Question: I need write a query that returns customers who placed orders in 2007 but not in 2008.
Result should look like this:
'''
custid companyname
------- ----------------
--21 Customer KIDPX
--23 Customer WVFAF
... ...
'''
Tables has such structure:

I don't understand why my code isn't work:
'''
SELECT DISTINCT Qone.custid, Qone.companyname
FROM Sales.Customers as Qone, Sales.Orders as Qtwo
WHERE Qtwo.orderdate between ('20070101') and ('20071230') ;
'''
It return some odd lines. I found solution, which works via using EXISTS - NOT EXISTS structure, but need to understand what is wrong.
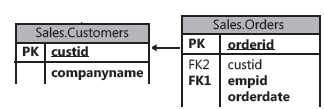
Answer: After reviewing my answer after reading KekuSemau comment I found you don't need to change your date format
you just need to add a join as you are selecting from two tables
'''
INNER JOIN Sales.Orders
'''
So the Query would be
'''
SELECT DISTINCT Qone.custid, Qone.companyname
FROM Sales.Customers as Qone
INNER JOIN Sales.Orders as Qtwo on Qtwo.custid = Qone.custid
WHERE Qtwo.orderdate between '20070101' and '20071231';
'''